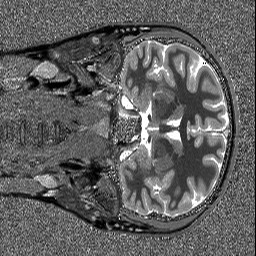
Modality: T1map
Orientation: coronal
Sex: male